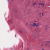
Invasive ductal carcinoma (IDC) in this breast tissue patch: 0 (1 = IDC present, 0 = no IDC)